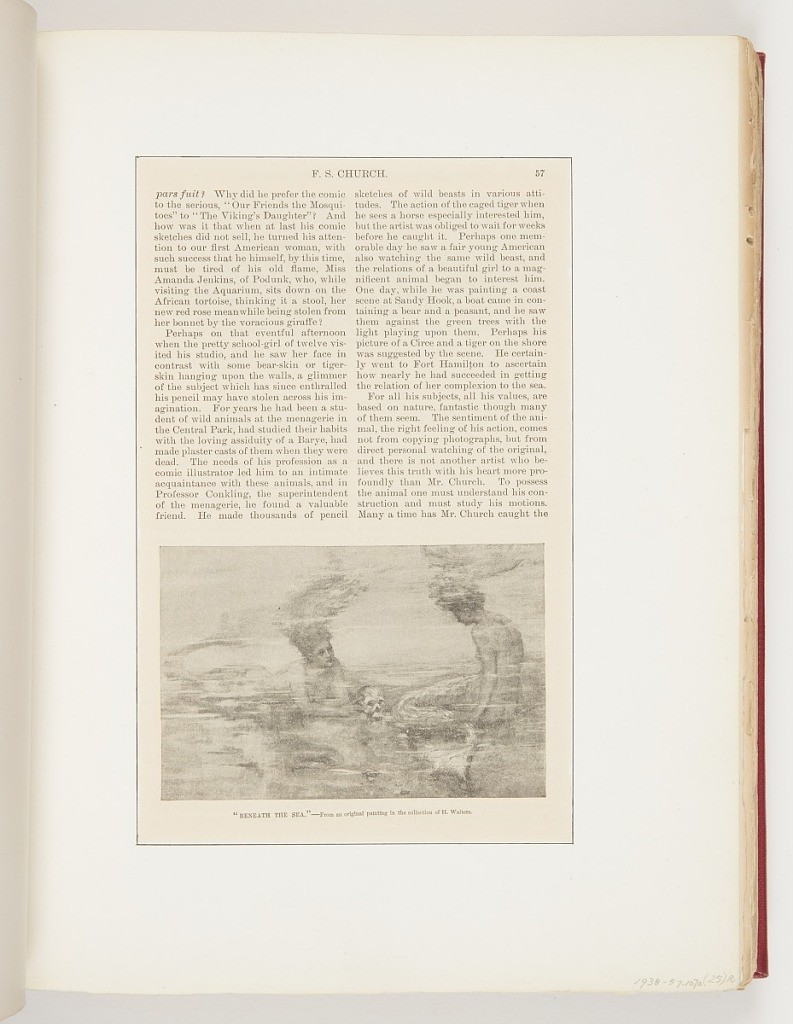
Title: Beneath the Sea, Illustration for Harper's New Monthly Magazine (LXXVIII, No. CCCCLXIII, December 1888, p. 57)
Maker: Frederick Stuart Church, American, 1842–1924
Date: December 1888
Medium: Printed in black ink on paper
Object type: Ephemera
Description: Article clipping with illustration. Two mermaids beneath the sea. One rests her hand on a skull.